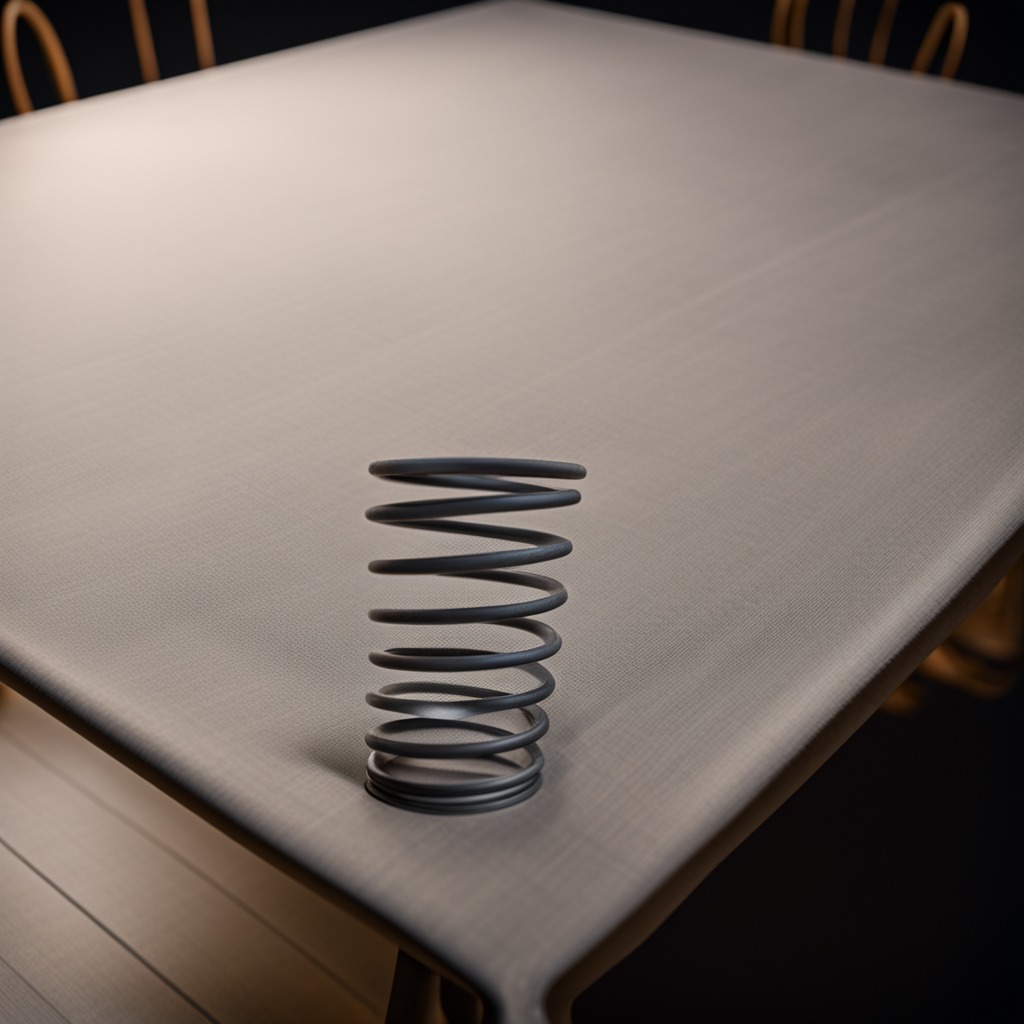
A coiled metal spring lying on a wooden table inside a workshop at night soft shadows worn but beneath the cloth